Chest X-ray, PA view. Patient: 57 years old, sex F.
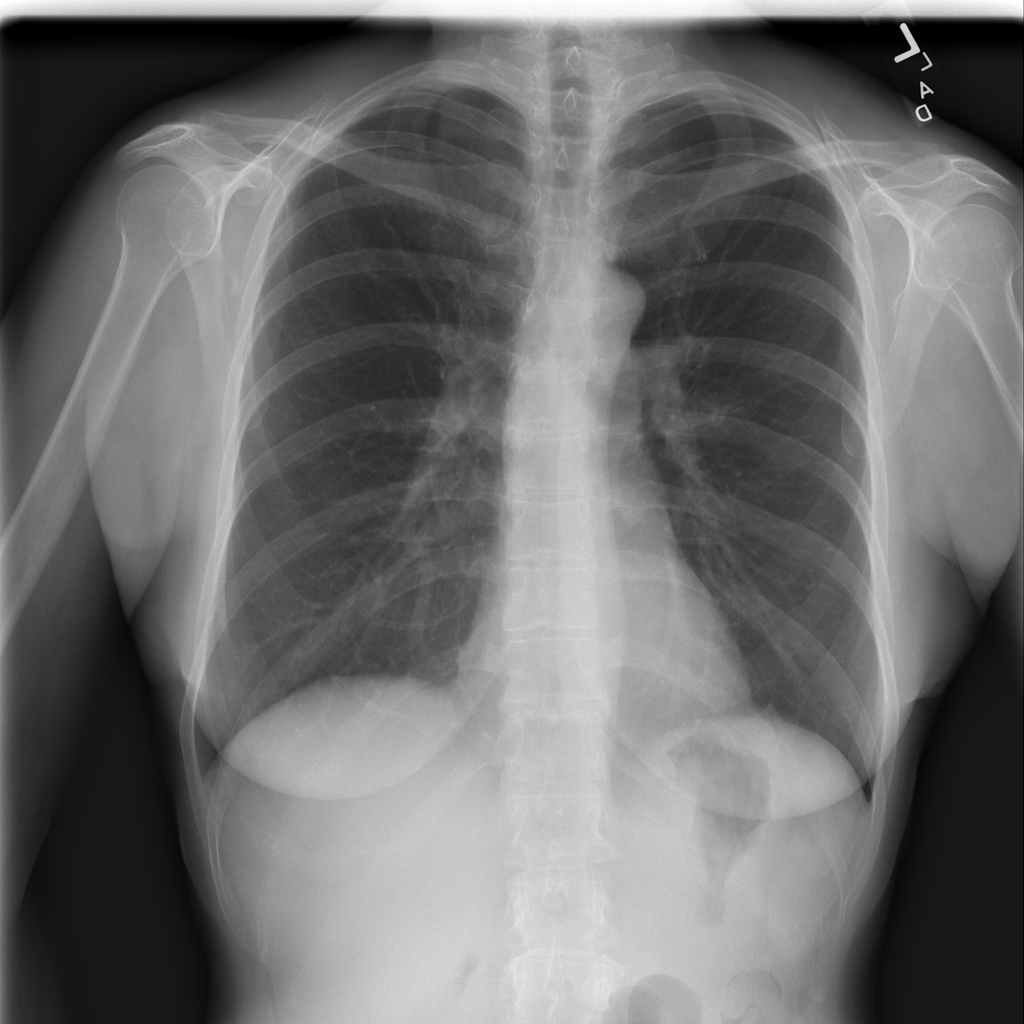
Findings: No Finding